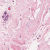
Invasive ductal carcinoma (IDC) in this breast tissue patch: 0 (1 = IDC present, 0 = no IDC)